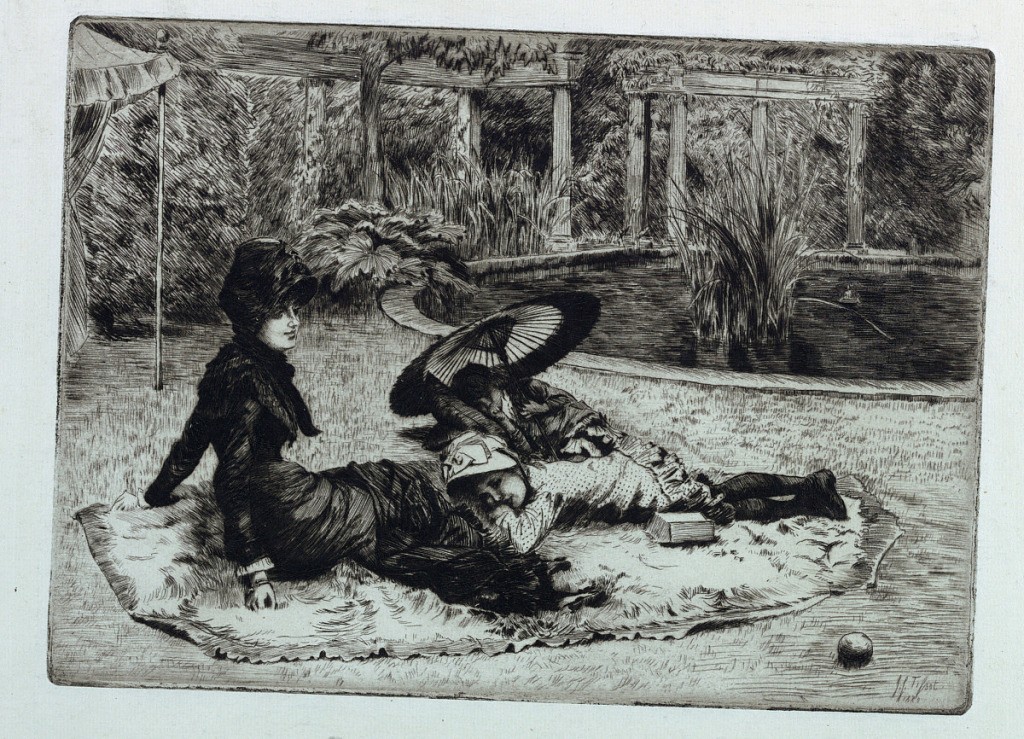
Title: On the Grass
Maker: James Joseph Tissot, French, 1836 – 1902
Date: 1880
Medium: Etching on paper
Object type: Print
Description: Scene in a park. In the foreground a young woman is seated on the grass with two children. A pool in the background.